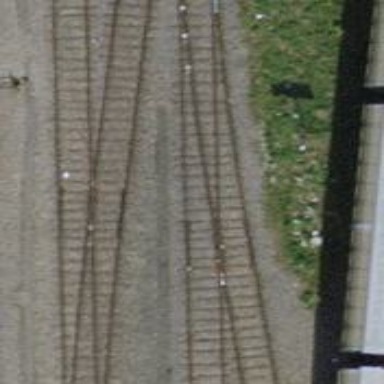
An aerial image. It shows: Siding railway track with one set of rails.